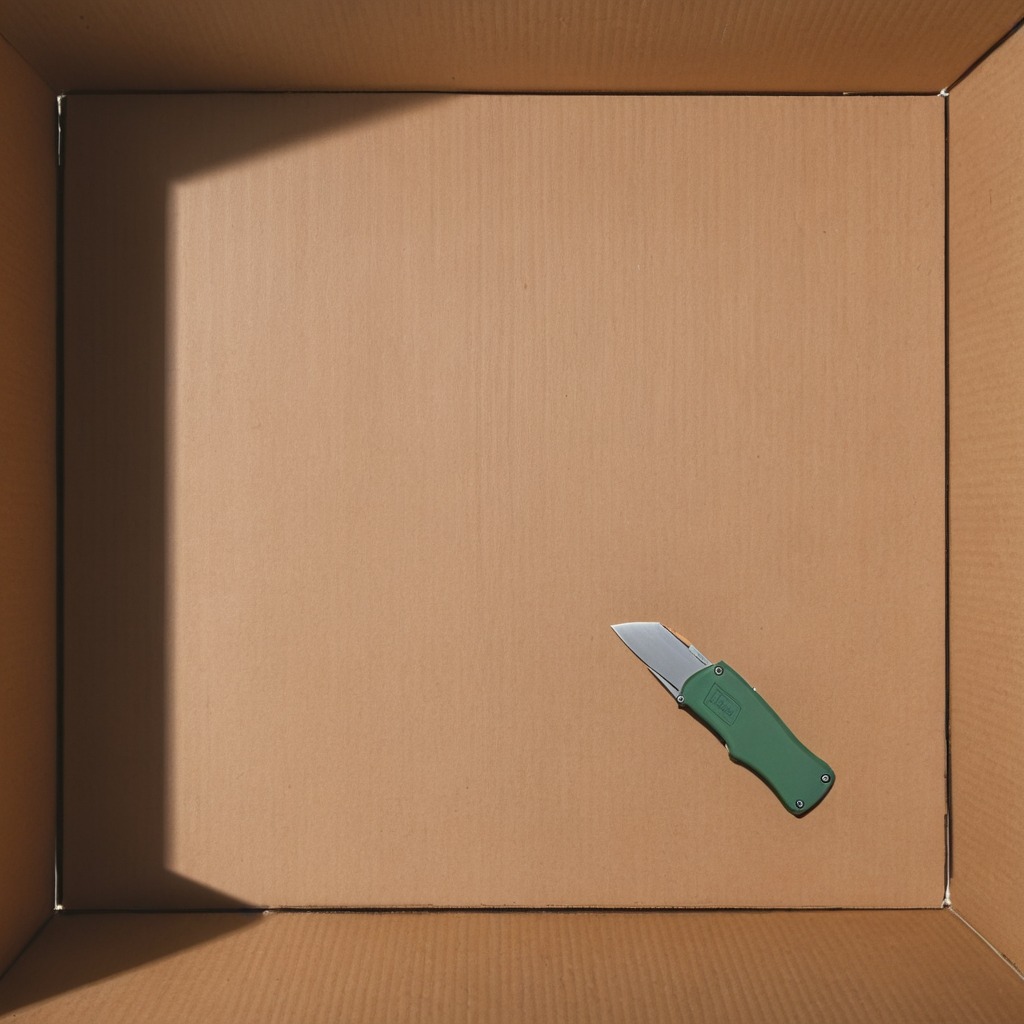
A utility knife lies on the cardboard box surface.